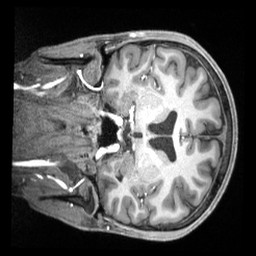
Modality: T1w
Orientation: coronal
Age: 36
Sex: male
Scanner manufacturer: siemens
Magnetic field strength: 3 T
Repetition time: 2.4 s
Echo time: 0.00226 s